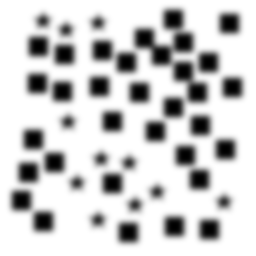
Squares: 33
Triangles: 0
Stars: 11
Total shapes: 44